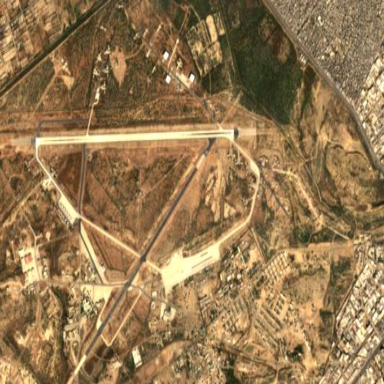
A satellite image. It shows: Military airfield located within larger aerodrome area.